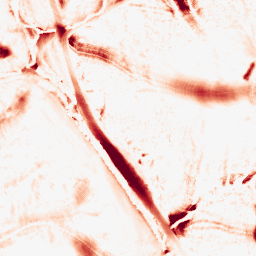
Category: morphological
Decomposition family: morphological
Decomposition parameters: operation: opening
size: 20
Upsampling method: bicubic
Upsampling parameters: scale: 2
Upsampling scale: 2